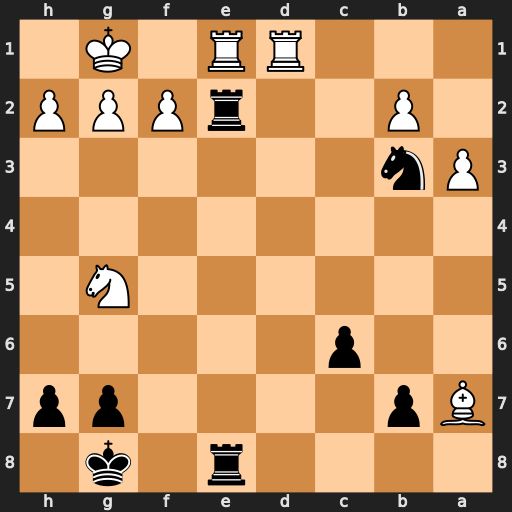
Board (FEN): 4r1k1/Bp4pp/2p5/6N1/8/Pn6/1P2rPPP/3RR1K1
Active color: b
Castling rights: -
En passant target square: -
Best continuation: Rxe1+ Rxe1 Rxe1#